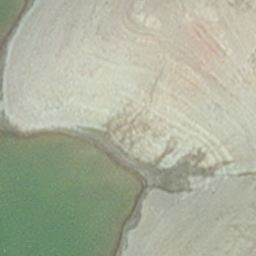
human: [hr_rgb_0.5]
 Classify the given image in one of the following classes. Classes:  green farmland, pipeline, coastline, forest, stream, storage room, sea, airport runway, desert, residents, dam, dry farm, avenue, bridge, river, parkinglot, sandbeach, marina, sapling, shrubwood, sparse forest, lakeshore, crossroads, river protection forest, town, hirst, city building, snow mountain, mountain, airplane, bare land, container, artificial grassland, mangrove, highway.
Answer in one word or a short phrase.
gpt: hirst